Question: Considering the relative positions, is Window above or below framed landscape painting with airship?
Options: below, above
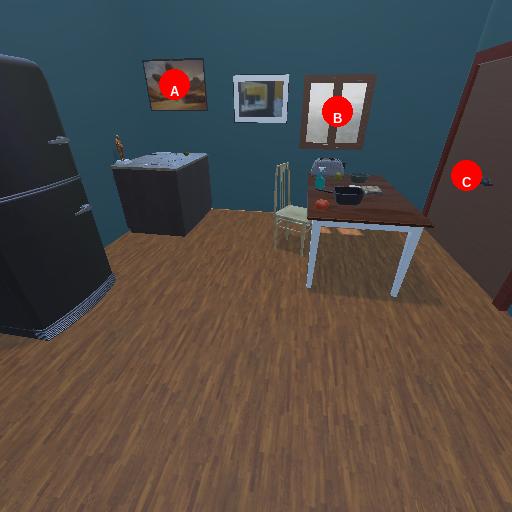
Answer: below